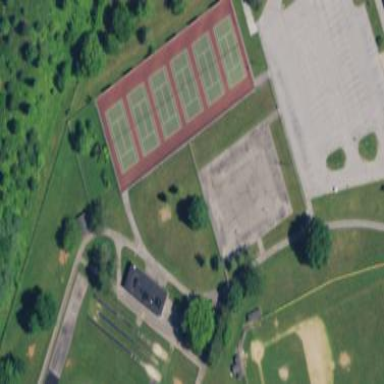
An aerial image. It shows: Tennis court on the leisure land pitch.